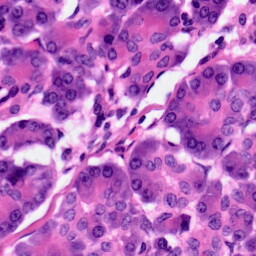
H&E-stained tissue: Pancreatic